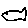
Label: fish